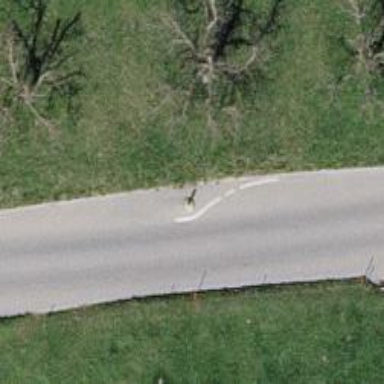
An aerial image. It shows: Traffic calming feature called choker.